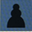
Piece: bP